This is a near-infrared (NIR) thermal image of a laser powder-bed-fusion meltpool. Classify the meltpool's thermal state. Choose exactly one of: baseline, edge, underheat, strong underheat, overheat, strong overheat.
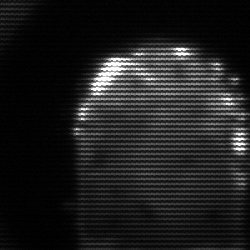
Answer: baseline